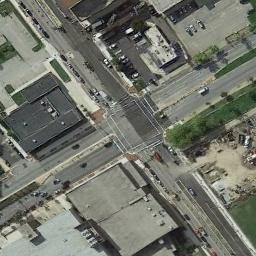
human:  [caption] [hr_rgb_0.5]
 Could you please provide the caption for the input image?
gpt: There are many moving and waiting vehicles on the road at the intersection, There are many buildings and some trees around the intersection, And many cars are parked in the open space beside the intersection .

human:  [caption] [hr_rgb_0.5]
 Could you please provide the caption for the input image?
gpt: There are cars at the crossroads .

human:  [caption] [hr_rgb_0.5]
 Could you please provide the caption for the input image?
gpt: There are many different shapes of buildings beside the intersection .

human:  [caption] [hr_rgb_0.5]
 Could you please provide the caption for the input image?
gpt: An intersection with dense traffic is between some buildings and parking lots .

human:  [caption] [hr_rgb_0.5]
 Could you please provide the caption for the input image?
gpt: An intersection beside a black building .